Question: As I've a master in MS Paint, I will just upload a picture selfdescripting what I'm trying to achieve.

I've searched, but I'm not really sure what do I've to search. I've found something called Animations. I managed to rotate, fade, etc an element from a View (with this great tutorial <URL>
But this is a bit limited for what I'm trying to achieve, and now, I'm stuck, because I don't know how is this really called in android development. Tried words like "scrollup layouts" but I didn't get any better results.
Can you give me some tips?
Thank you.
You can see a live example, with this app: <URL>
Sincerely,
Sergi
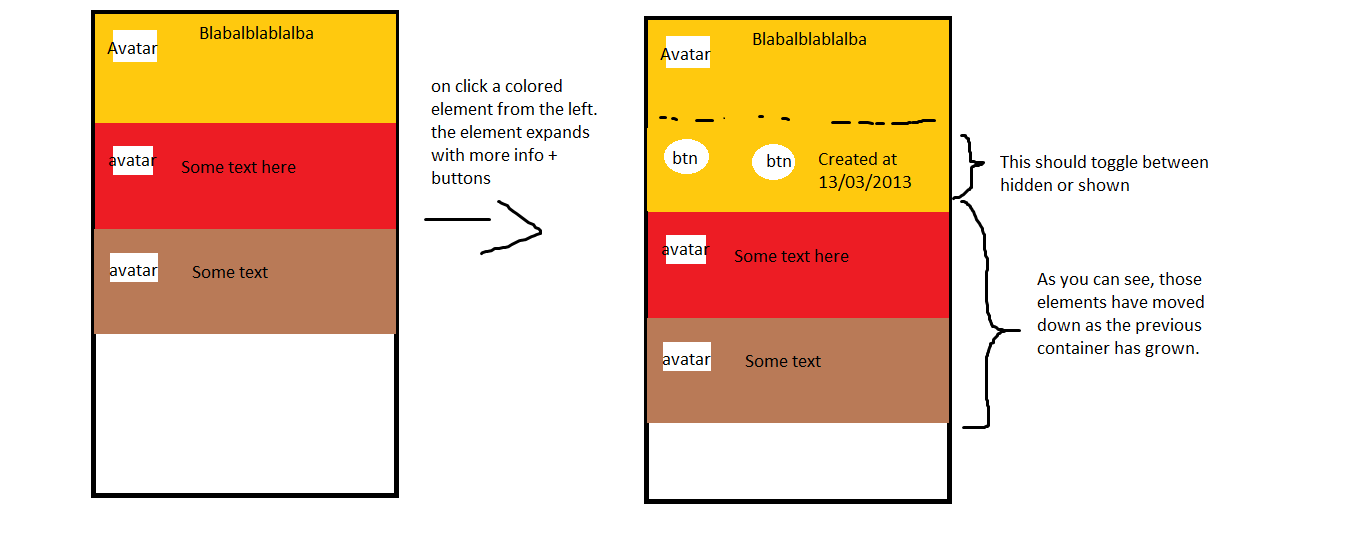
Answer: Use something like this as your layout (Use Linear, Relative or other layout if you wish):
'''
<LinearLayout
android:id="@+id/lty_parent">
<LinearLayout
android:id="@+id/lyt_first" />
<LinearLayout
android:id="@+id/lyt_second"/>
</LinearLayout>
'''
And then in an 'onClick' method on whatever you want to use to control it, set the 'Visibility' between 'Visible' and 'Gone.'
'''
public void buttonClickListener(){
((Button) findViewById(R.id.your_button))
.setOnClickListener(new OnClickListener() {
@Override
public void onClick(View v) {
if (lyt_second.getVisibility() == View.GONE) {
lyt_second.setVisibility(View.VISIBILE);
}
else {
lyt_second.setVisibility(View.GONE);
}
});
'''
Which is fine if you just want a simple appear/disappear with nothing fancy. Things get a little bit more complicated if you want to animate it, as you need to play around with negative margins in order to make it appear to grow and shrink, like so:
We use the same 'onClick' method that we did before, but this time when we click it starts up a custom 'SlideAnimation' for the hidden/visible view.
'''
@Override
public void onClick(View v) {
SlideAnimation slideAnim = new SlideAnimation(lyt_second, time);
lyt_second.startAnimation(slideAnim);
}
'''
The implementation of the 'SlideAnimation' is based on a general 'Animation' class, which we extend and then Override the transformation.
'''
public SlideAnimation(View view, int duration) {
//Set the duration of the animation to the int we passed in
setDuration(duration);
//Set the view to be animated to the view we passed in
viewToBeAnimated = view;
//Get the Margin Parameters for the view so we can edit them
viewMarginParams = (MarginLayoutParams) view.getLayoutParams();
//If the view is VISIBLE, hide it after. If it's GONE, show it before we start.
hideAfter = (view.getVisibility() == View.VISIBLE);
//First off, start the margin at the bottom margin we've already set.
//You need your layout to have a negative margin for this to work correctly.
marginStart = viewMarginParams.bottomMargin;
//Decide if we're expanding or collapsing
if (marginStart == 0){
marginEnd = 0 - view.getHeight();
}
else {
marginEnd = 0;
}
//Make sure the view is visible for our animation
view.setVisibility(View.VISIBLE);
}
@Override
protected void applyTransformation(float interpolatedTime, Transformation t) {
super.applyTransformation(interpolatedTime, t);
if (interpolatedTime < 1.0f) {
// Setting the new bottom margin to the start of the margin
// plus the inbetween bits
viewMarginParams.bottomMargin = marginStart
+ (int) ((marginEnd - marginStart) * interpolatedTime);
// Request the layout as it happens so we can see it redrawing
viewToBeAnimated.requestLayout();
// Make sure we have finished before we mess about with the rest of it
} else if (!alreadyFinished) {
viewMarginParams.bottomMargin = marginEnd;
viewToBeAnimated.requestLayout();
if (hideAfter) {
viewToBeAnimated.setVisibility(View.GONE);
}
alreadyFinished = true;
}
hideAfter = false;
}
}
'''
If anyone had used this code before and found that if you click on the button that starts the animation more than once before the animation was finished, it would mess up the animation from then on, causing it to always hide the view after the animation finished. I missed the reset of the 'hideAfter' boolean near the bottom of the code, added it now.